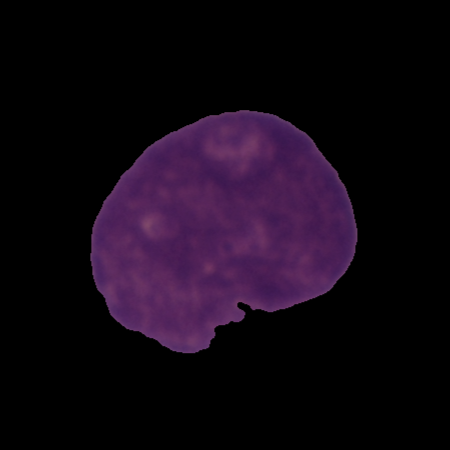
Label: healthy